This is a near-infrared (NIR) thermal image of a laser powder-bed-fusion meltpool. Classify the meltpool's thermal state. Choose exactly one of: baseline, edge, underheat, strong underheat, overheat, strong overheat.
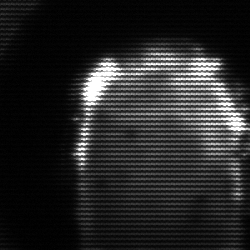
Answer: baseline